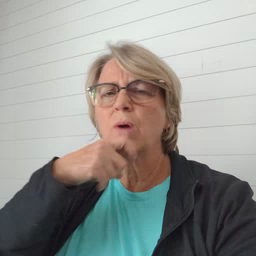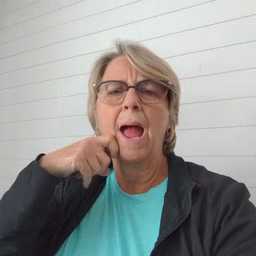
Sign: dry